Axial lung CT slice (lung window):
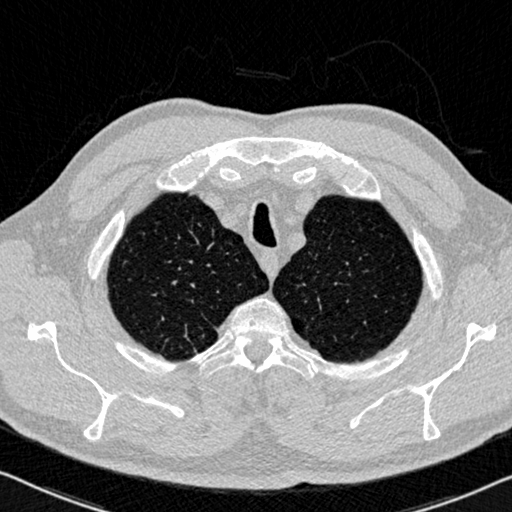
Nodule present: no